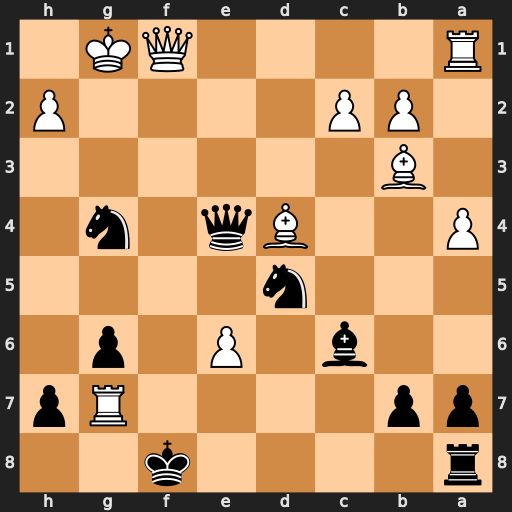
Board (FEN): r4k2/pp4Rp/2b1P1p1/3n4/P2Bq1n1/1B6/1PP4P/R4QK1
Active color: b
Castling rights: -
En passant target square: -
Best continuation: Ndf6 e7+ Kxg7 Bxf6+ Nxf6